Field crop: tomato
Growth stage: 2
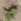
Species: solanum